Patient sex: F
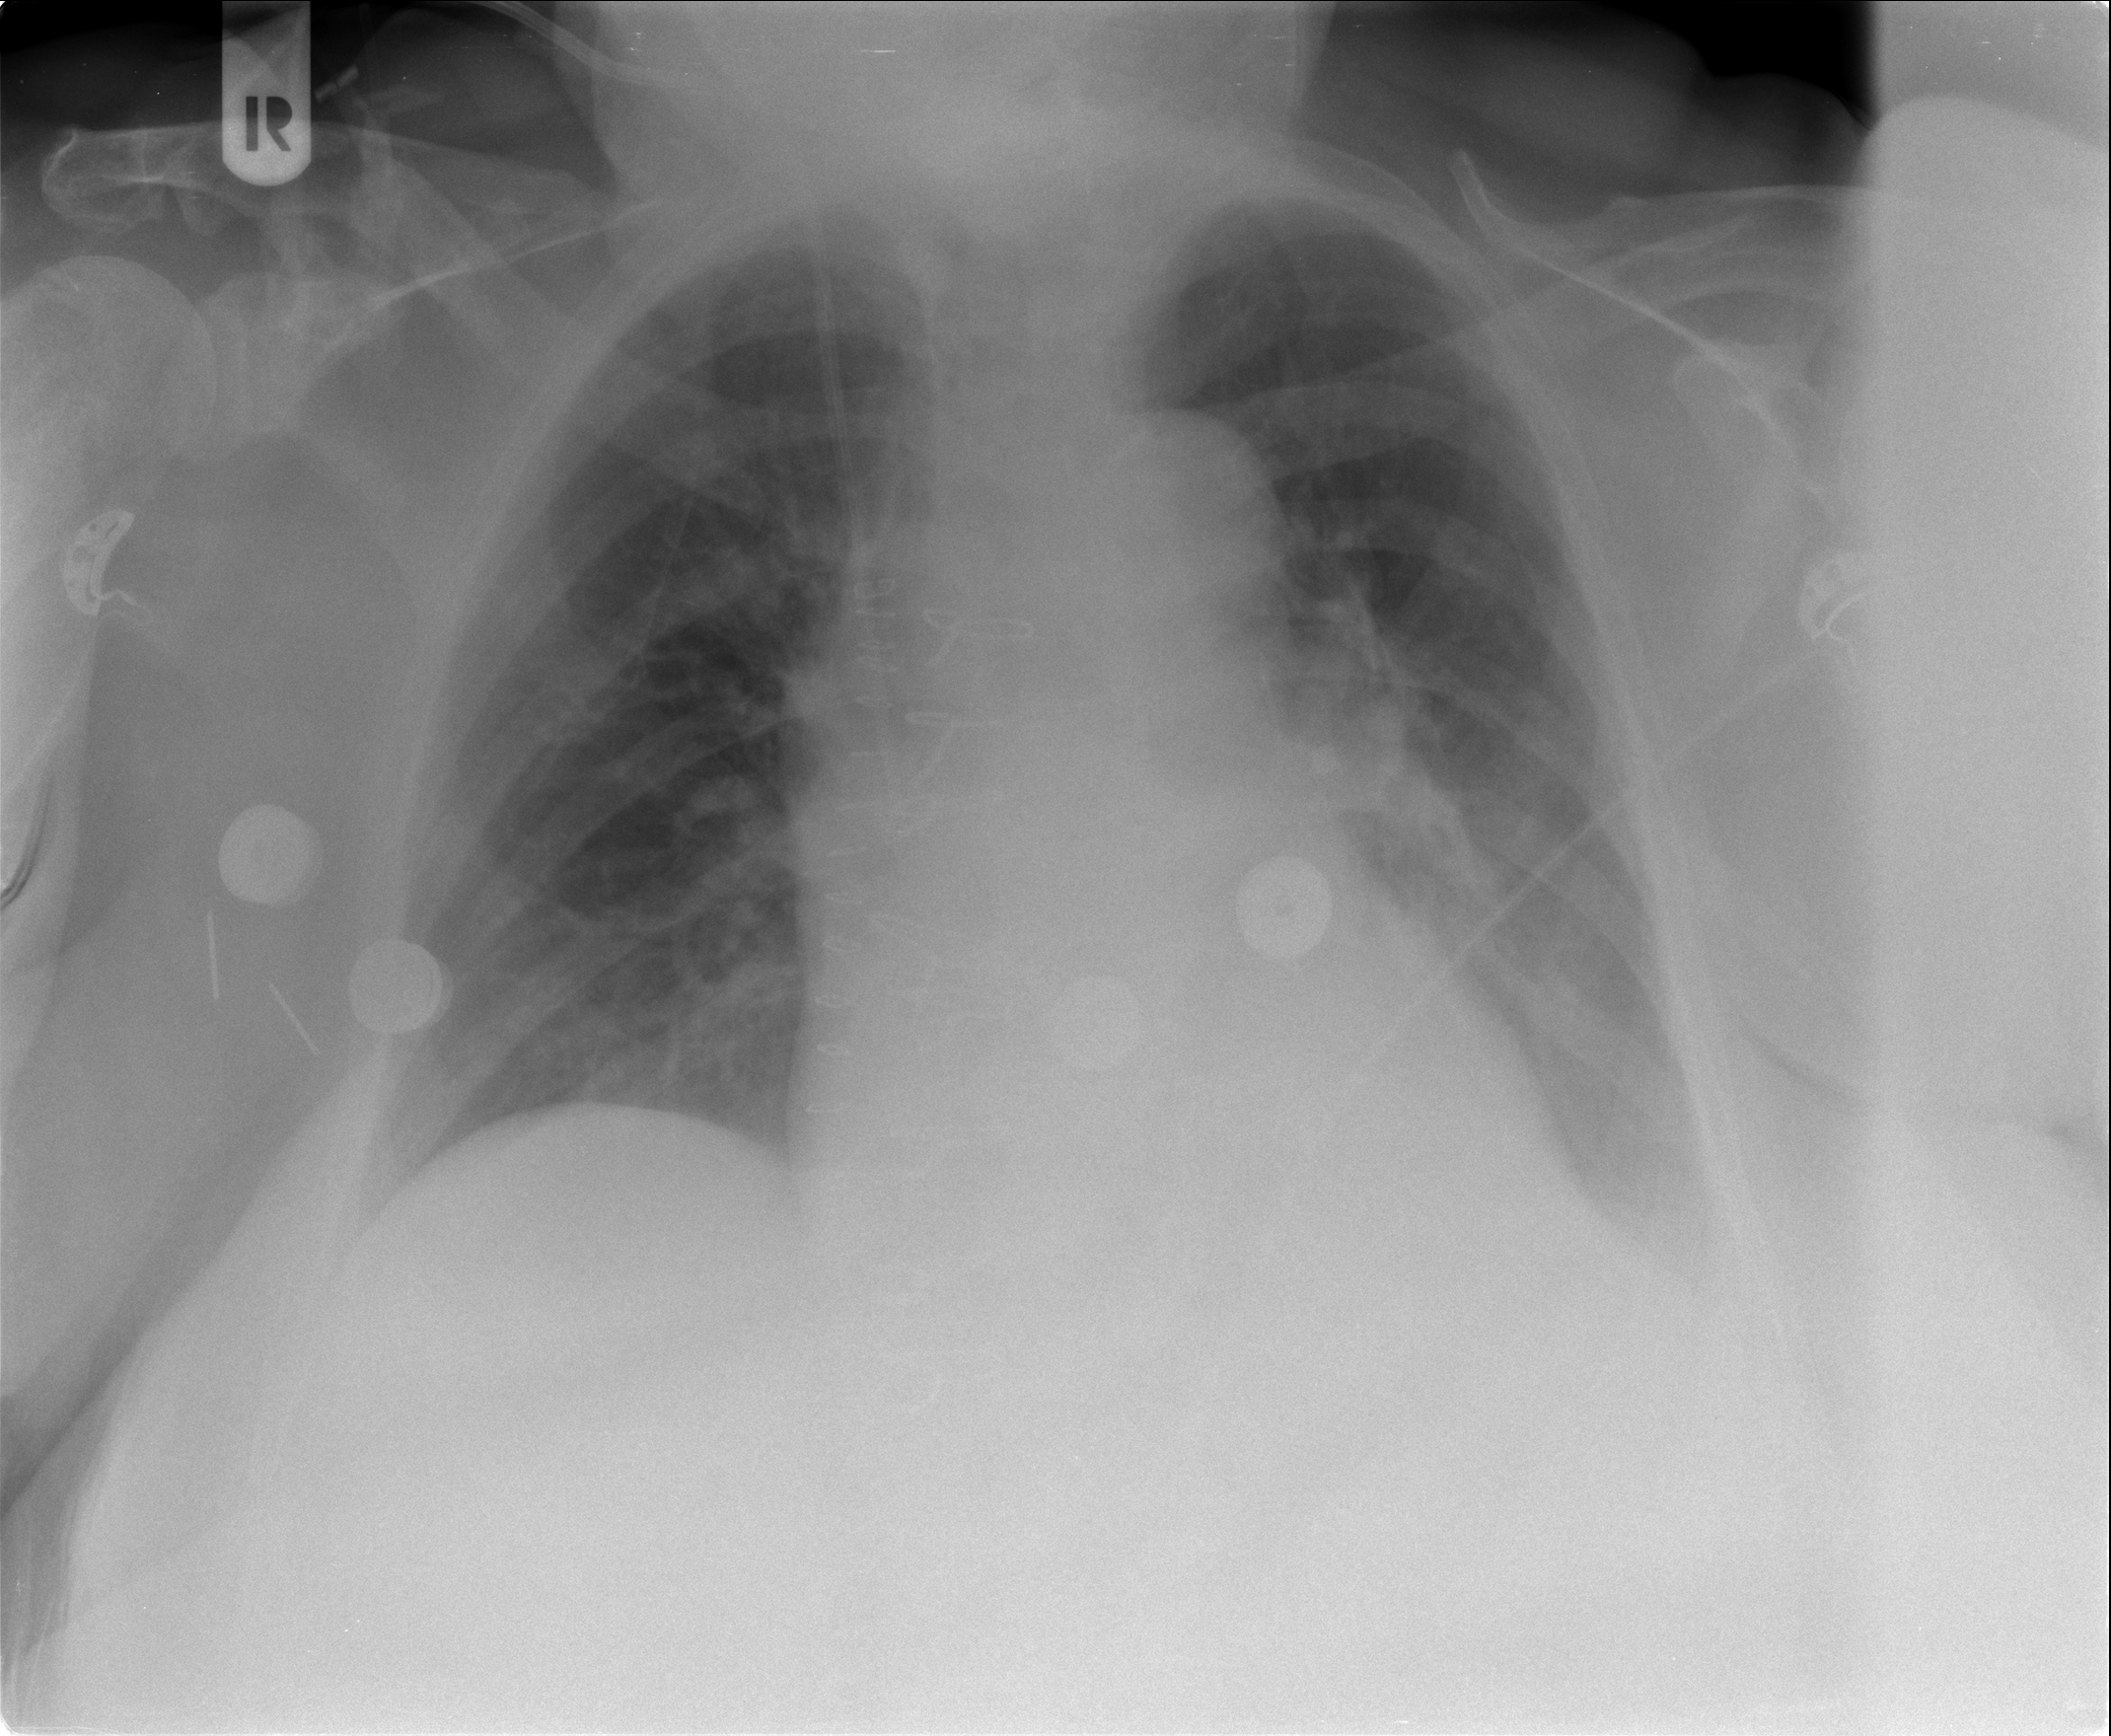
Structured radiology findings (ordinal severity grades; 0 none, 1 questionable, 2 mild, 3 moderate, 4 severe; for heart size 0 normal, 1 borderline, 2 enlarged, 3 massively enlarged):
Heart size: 1
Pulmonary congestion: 2
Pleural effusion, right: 0
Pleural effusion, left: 2
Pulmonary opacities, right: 0
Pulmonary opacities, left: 0
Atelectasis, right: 0
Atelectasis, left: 2